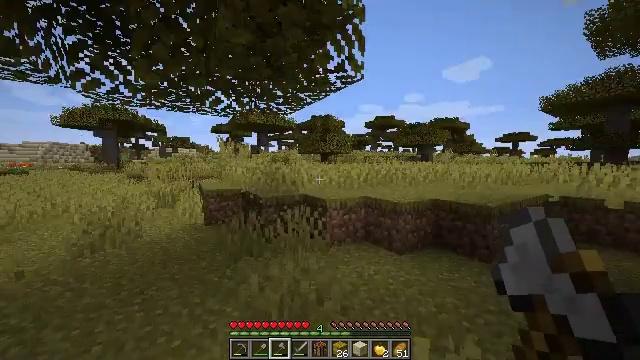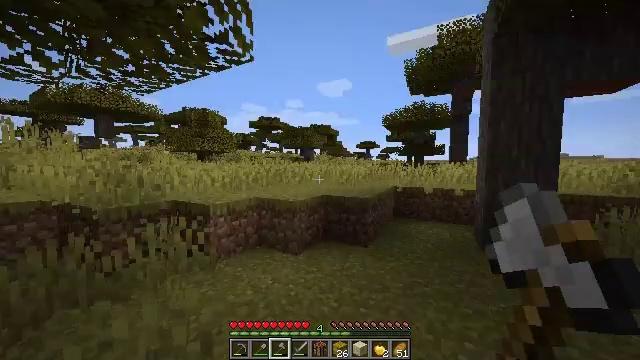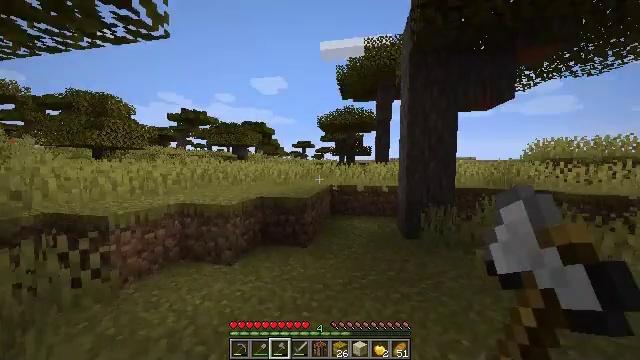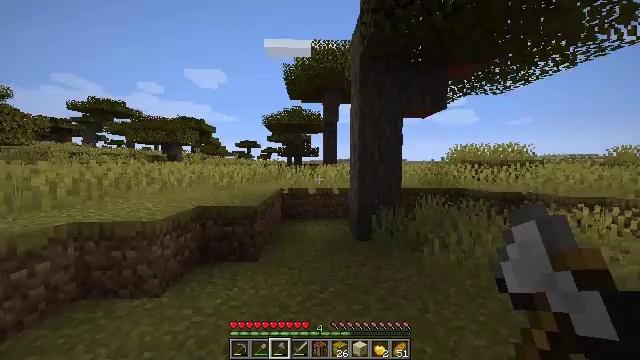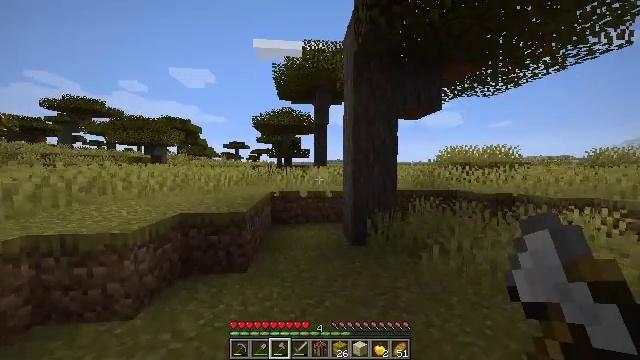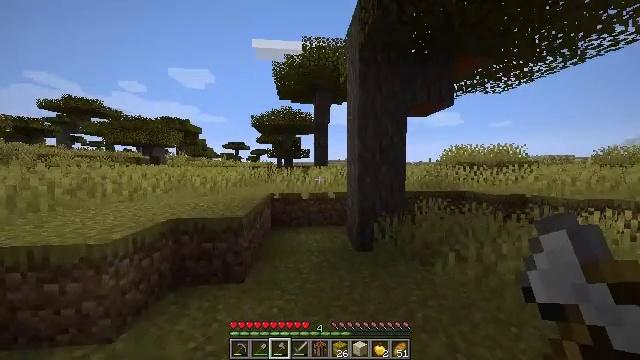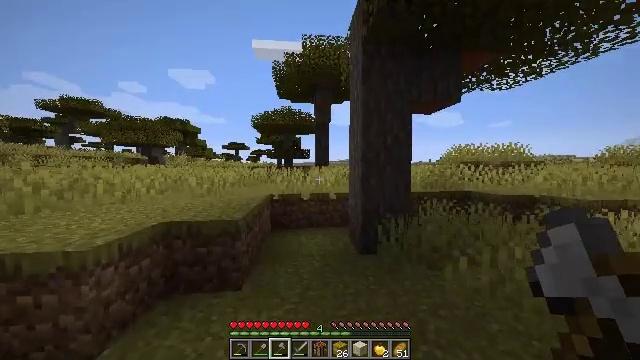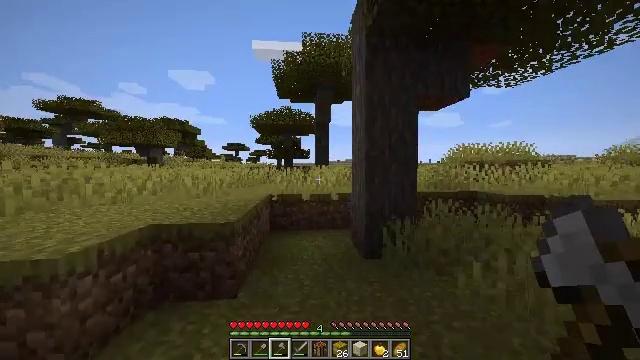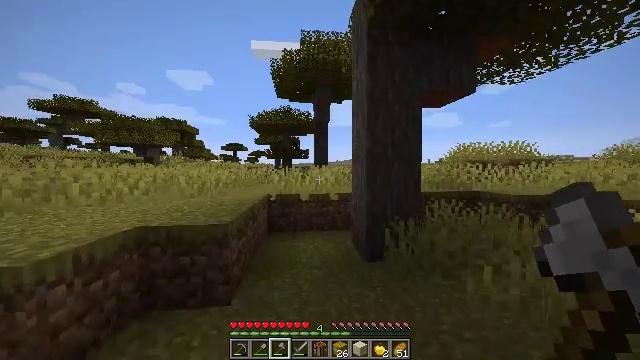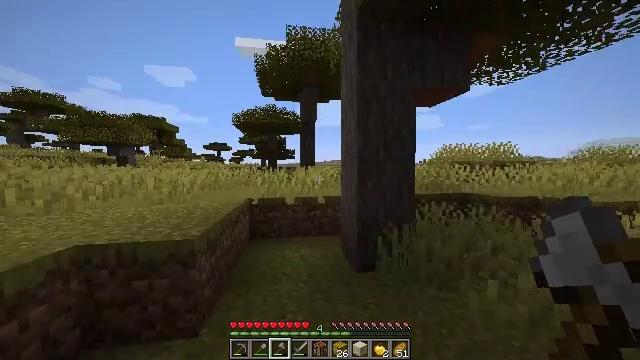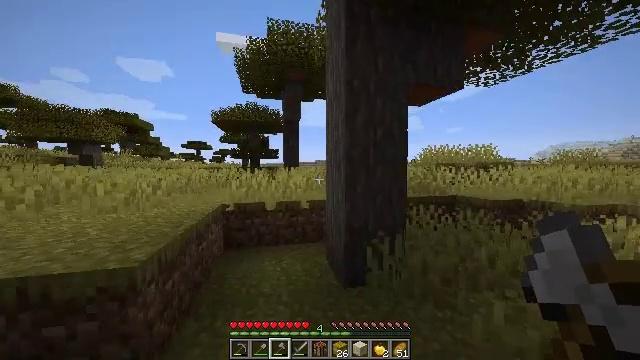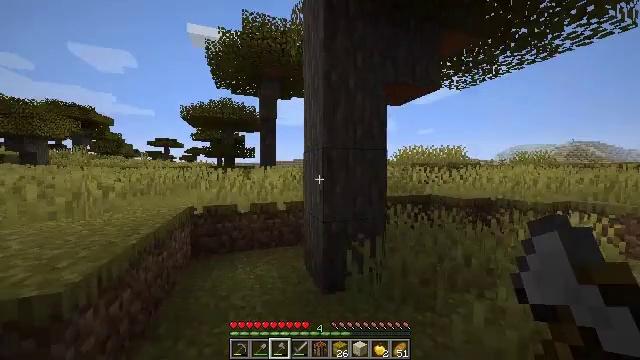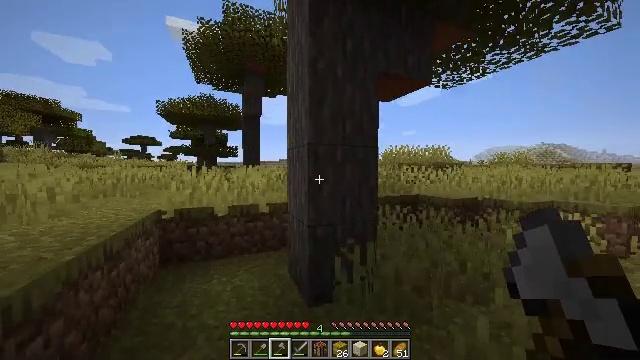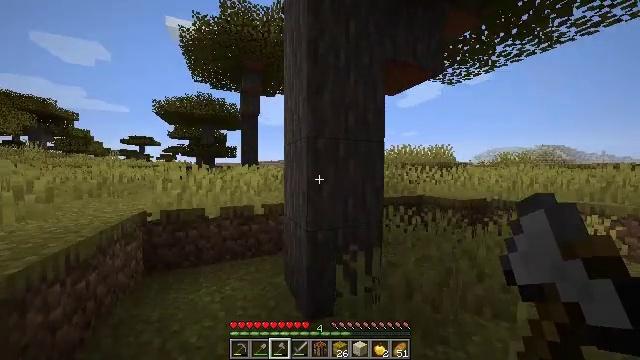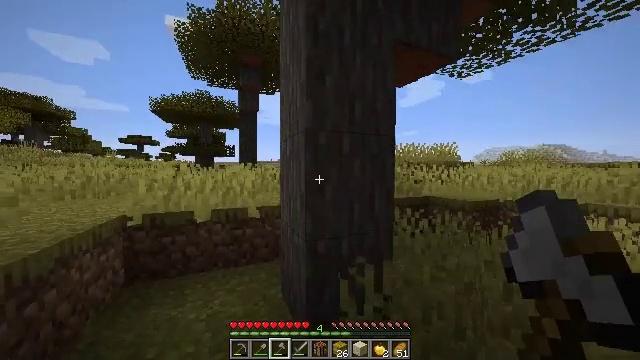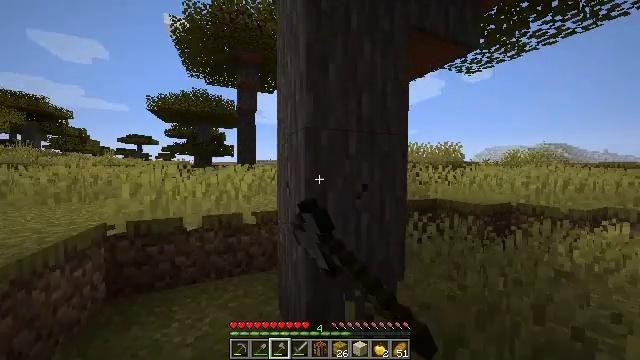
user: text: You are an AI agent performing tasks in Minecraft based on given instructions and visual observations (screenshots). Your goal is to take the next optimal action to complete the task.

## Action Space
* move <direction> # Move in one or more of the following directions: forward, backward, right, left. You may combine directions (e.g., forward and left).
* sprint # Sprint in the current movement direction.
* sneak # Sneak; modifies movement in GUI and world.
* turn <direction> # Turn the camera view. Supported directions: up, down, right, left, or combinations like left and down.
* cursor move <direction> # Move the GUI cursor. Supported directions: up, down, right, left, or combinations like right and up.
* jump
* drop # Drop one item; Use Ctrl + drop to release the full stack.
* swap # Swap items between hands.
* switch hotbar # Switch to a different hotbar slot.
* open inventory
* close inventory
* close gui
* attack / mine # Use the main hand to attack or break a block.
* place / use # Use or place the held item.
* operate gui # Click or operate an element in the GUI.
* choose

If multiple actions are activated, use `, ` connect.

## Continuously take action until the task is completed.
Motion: motion action
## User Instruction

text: Collect acacia logs by breaking the tree.
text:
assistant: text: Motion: move forward, sprint, turn right
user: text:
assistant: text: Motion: move forward, sprint, turn right
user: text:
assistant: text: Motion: move forward, sprint, turn right
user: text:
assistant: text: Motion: move forward, sprint, turn right
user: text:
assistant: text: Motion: move forward, sprint
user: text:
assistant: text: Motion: move forward, sprint
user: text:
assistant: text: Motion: move forward, sprint
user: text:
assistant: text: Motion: move forward, sprint
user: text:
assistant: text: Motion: move forward, sprint, turn right
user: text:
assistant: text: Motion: move forward, sprint, turn right
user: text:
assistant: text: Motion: move forward, turn right
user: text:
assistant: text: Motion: move forward, turn right
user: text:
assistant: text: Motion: move forward
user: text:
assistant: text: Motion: move forward, attack / mine
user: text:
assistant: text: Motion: move forward, attack / mine
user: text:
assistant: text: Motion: move forward, attack / mine
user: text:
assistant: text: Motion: move forward, attack / mine
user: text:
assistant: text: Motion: attack / mine
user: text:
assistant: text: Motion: attack / mine
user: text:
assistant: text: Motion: attack / mine
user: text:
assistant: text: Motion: attack / mine
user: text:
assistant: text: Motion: attack / mine
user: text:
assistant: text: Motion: attack / mine
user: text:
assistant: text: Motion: attack / mine
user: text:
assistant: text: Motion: attack / mine
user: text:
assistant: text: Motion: attack / mine
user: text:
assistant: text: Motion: attack / mine
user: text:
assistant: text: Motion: attack / mine
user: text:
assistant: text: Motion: attack / mine
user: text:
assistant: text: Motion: attack / mine